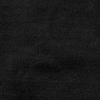
Atmospheric dust classification: not_dusty